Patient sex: M
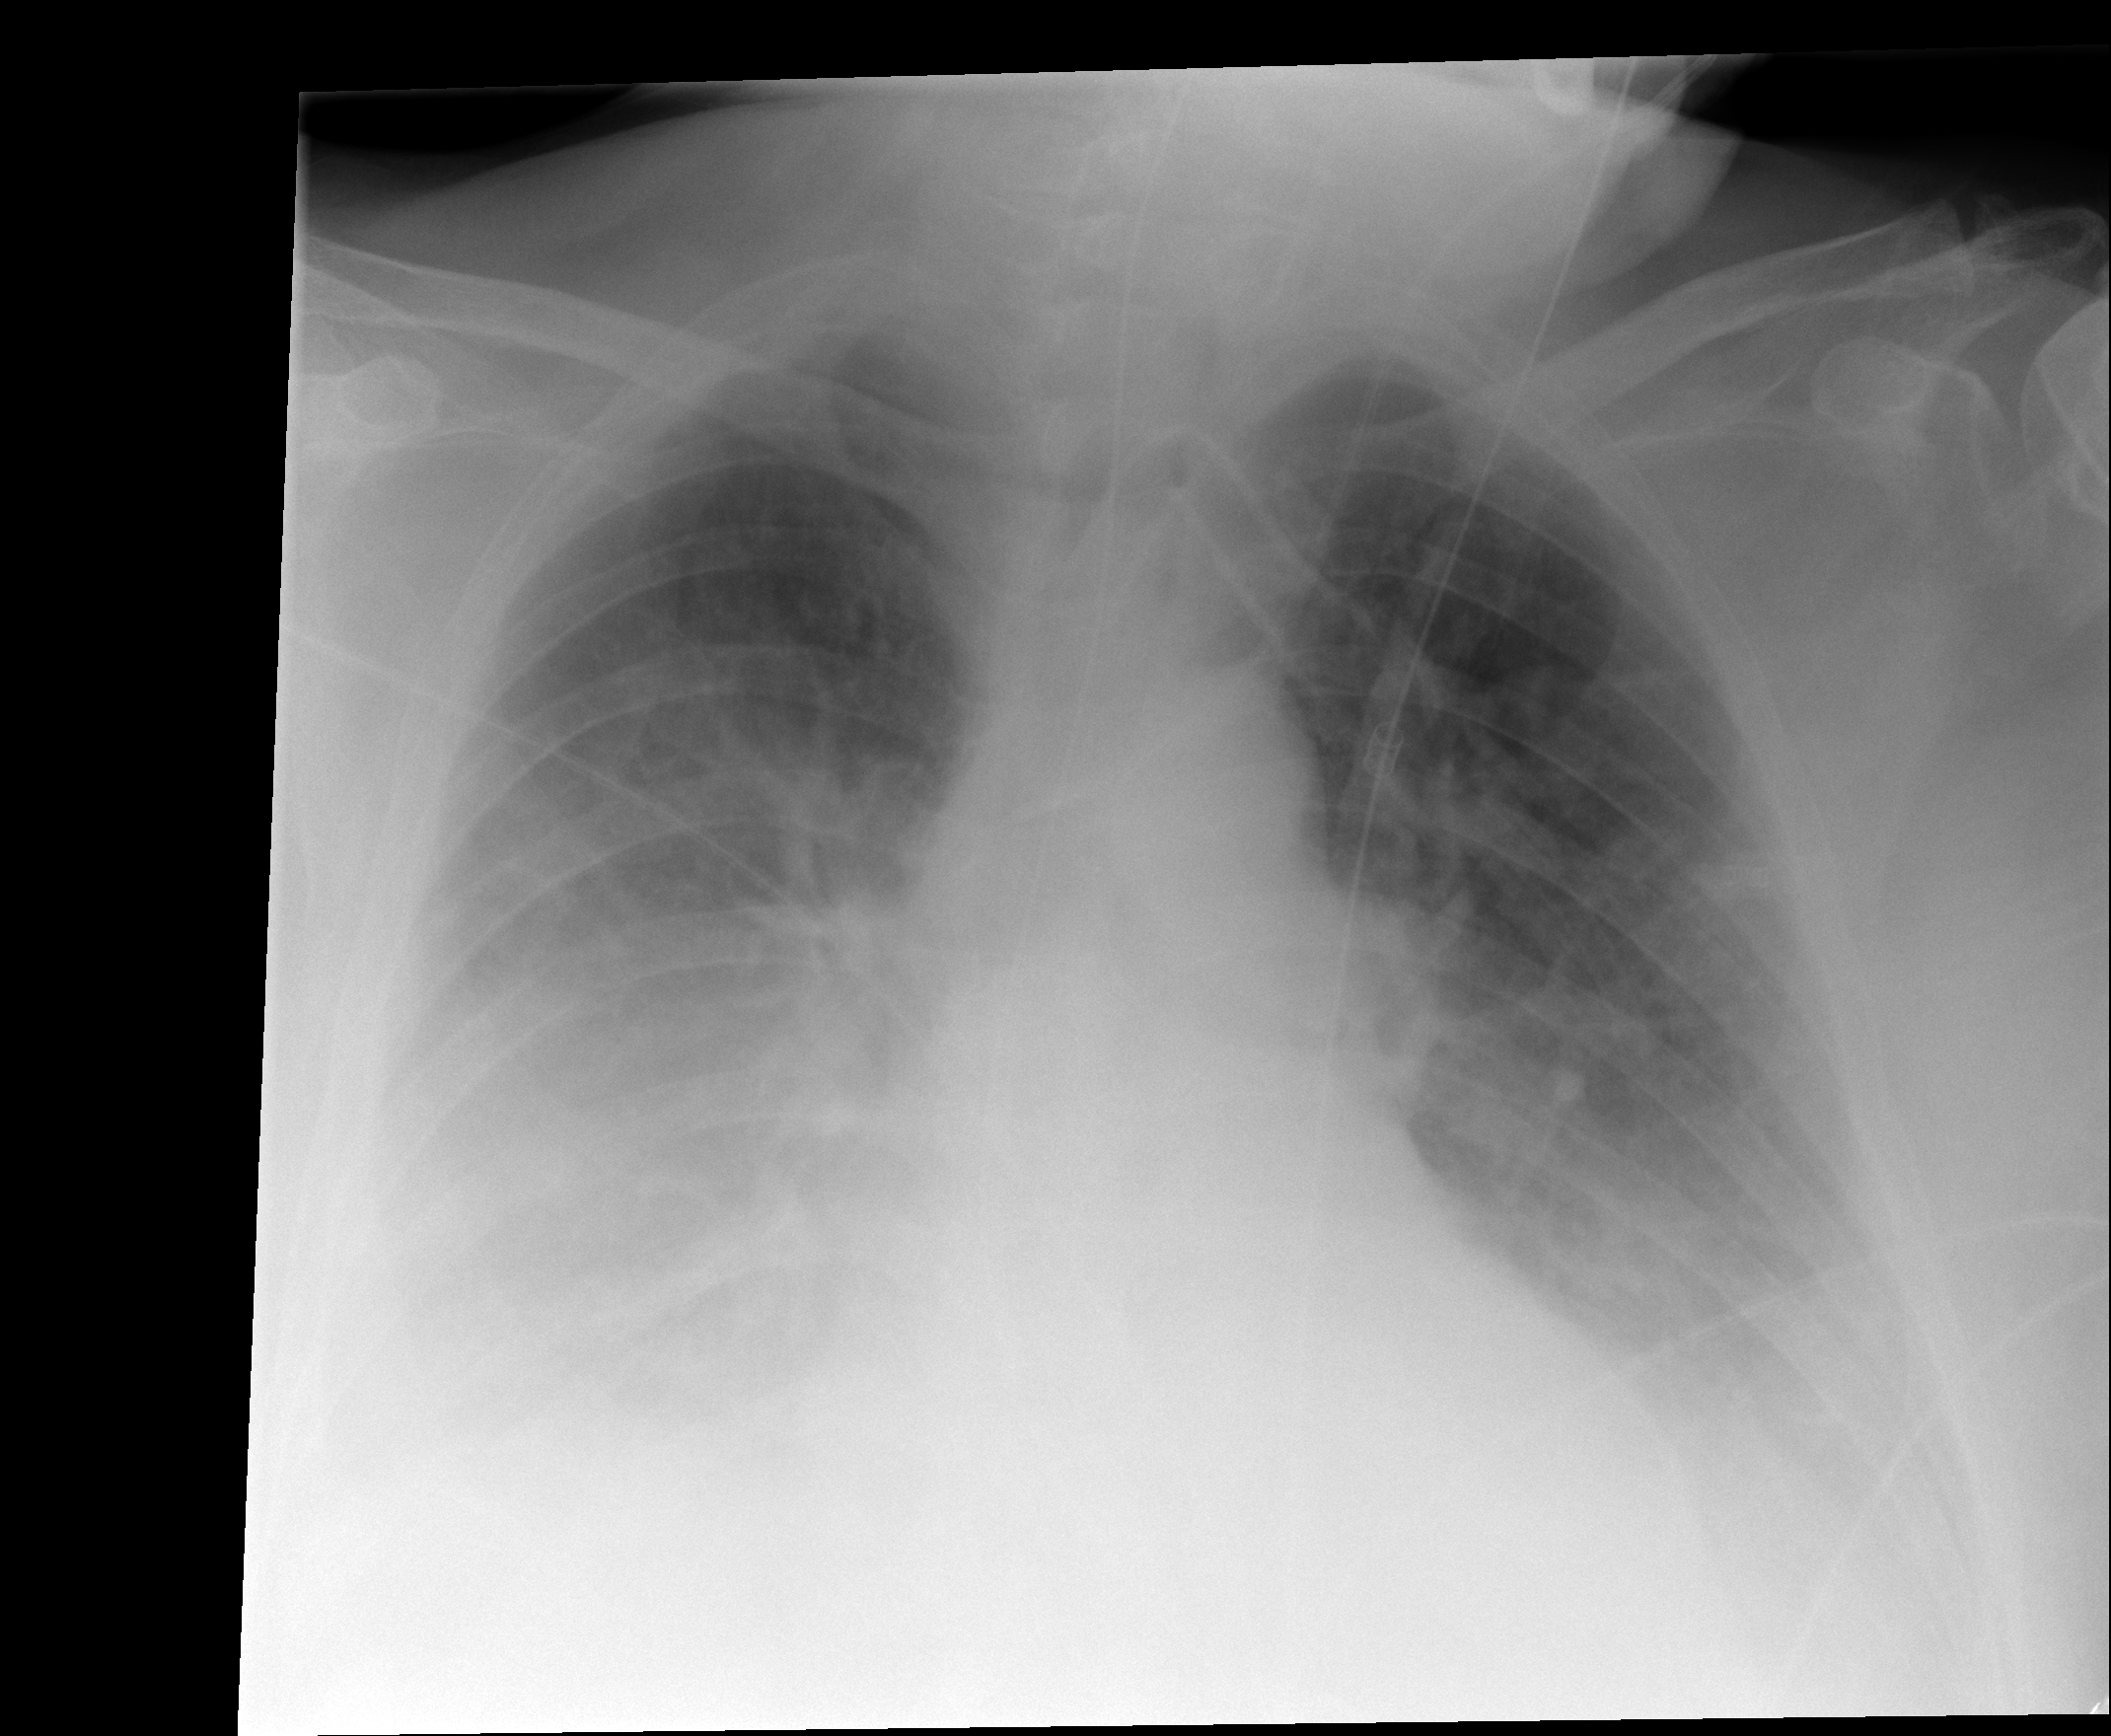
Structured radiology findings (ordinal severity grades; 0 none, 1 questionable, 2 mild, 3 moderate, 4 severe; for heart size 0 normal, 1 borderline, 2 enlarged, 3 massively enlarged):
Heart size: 2
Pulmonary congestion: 3
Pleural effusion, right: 3
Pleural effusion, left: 2
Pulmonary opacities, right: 1
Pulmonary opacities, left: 0
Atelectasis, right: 2
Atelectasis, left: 2